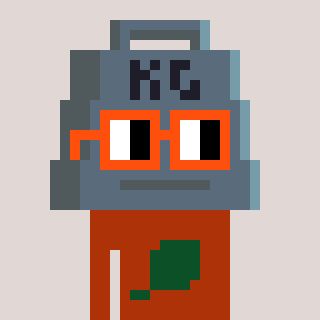
a pixel art character with square orange glasses, a weight-shaped head and a hotbrown-colored body on a warm background